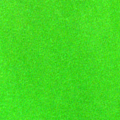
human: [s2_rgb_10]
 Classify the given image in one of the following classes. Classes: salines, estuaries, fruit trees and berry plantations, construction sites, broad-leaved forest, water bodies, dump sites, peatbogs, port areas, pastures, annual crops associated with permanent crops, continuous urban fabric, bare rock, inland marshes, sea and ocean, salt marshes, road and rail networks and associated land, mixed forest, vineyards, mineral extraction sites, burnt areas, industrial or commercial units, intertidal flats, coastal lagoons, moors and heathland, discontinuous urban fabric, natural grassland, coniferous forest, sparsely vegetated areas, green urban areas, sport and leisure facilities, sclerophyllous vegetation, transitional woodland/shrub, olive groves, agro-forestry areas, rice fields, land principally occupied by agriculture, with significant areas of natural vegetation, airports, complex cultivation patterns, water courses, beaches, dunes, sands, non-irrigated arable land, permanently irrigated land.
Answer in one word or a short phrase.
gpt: coastal lagoons